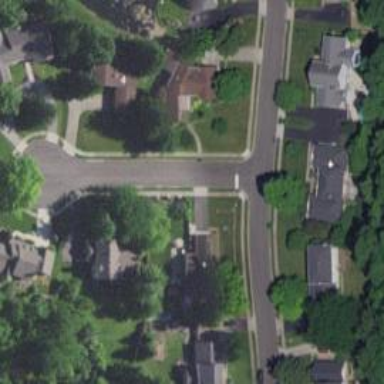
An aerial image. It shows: Footway road with separate sidewalk.